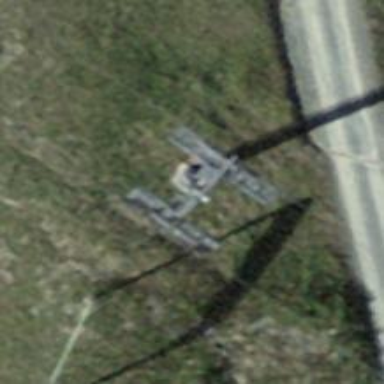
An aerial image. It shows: Pylon for aerialway.